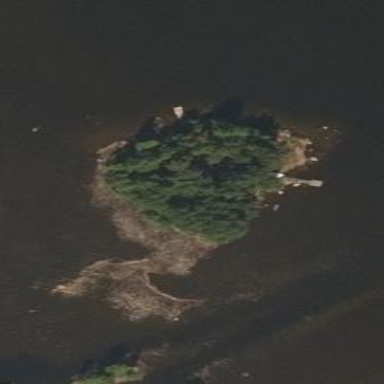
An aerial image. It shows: Island covered with woodland.